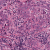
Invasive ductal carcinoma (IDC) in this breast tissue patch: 0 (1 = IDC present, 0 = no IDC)